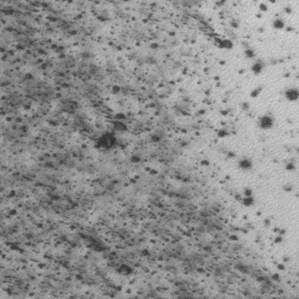
Label: frost